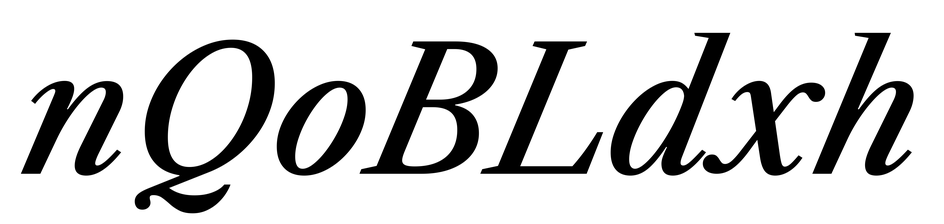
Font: LibreCaslonText-Italic_Medium_Italic